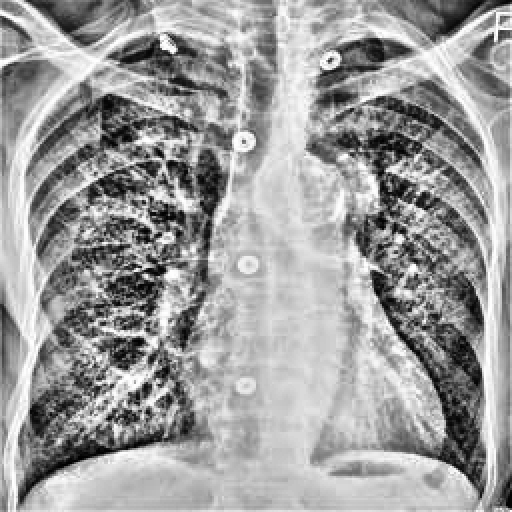
Finding: TUBERCULOSIS